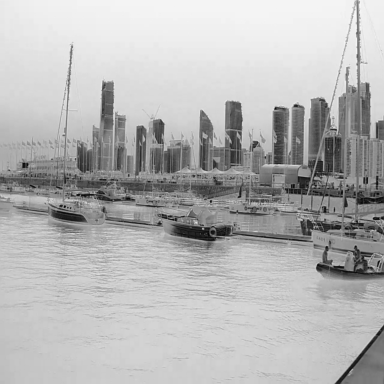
There are five canoes in the infrared image.